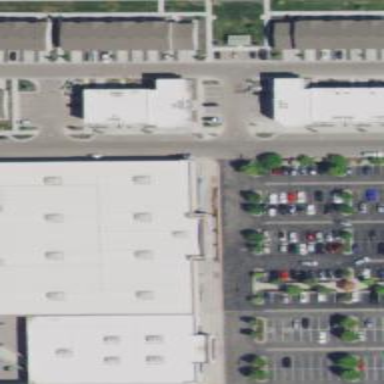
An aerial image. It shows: Building.